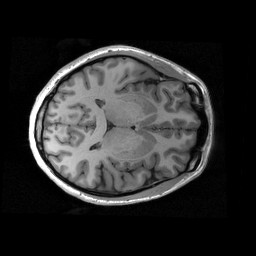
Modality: T1w
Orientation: coronal